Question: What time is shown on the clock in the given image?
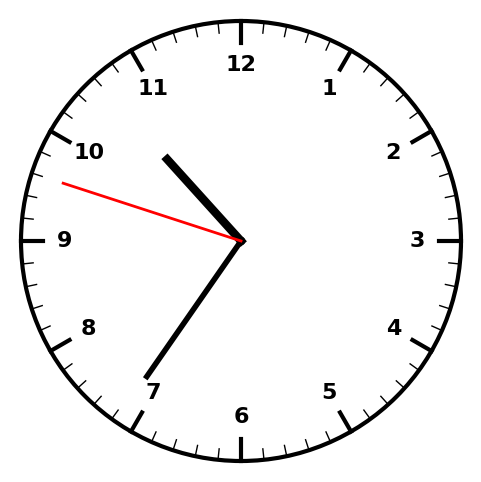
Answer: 10:35:48